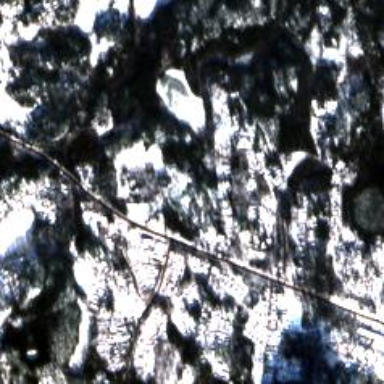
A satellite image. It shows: Small settlement known as hamlet.